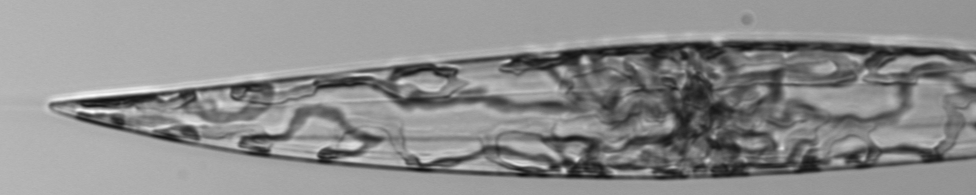
Label: Pleurosigma